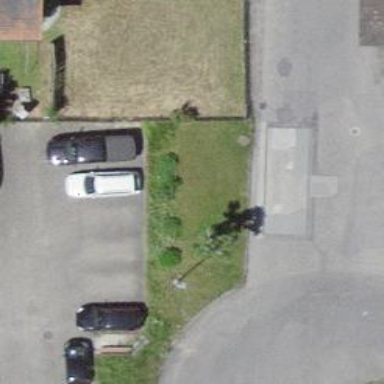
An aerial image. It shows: Shrub in its natural environment.